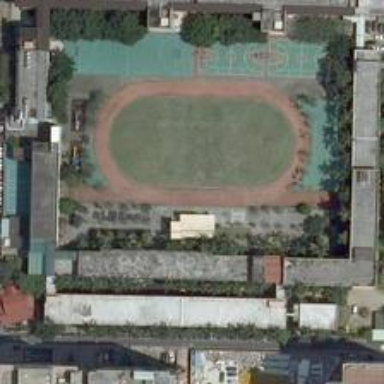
A rectangular field is surrounded by a building, where the course is located .